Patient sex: F
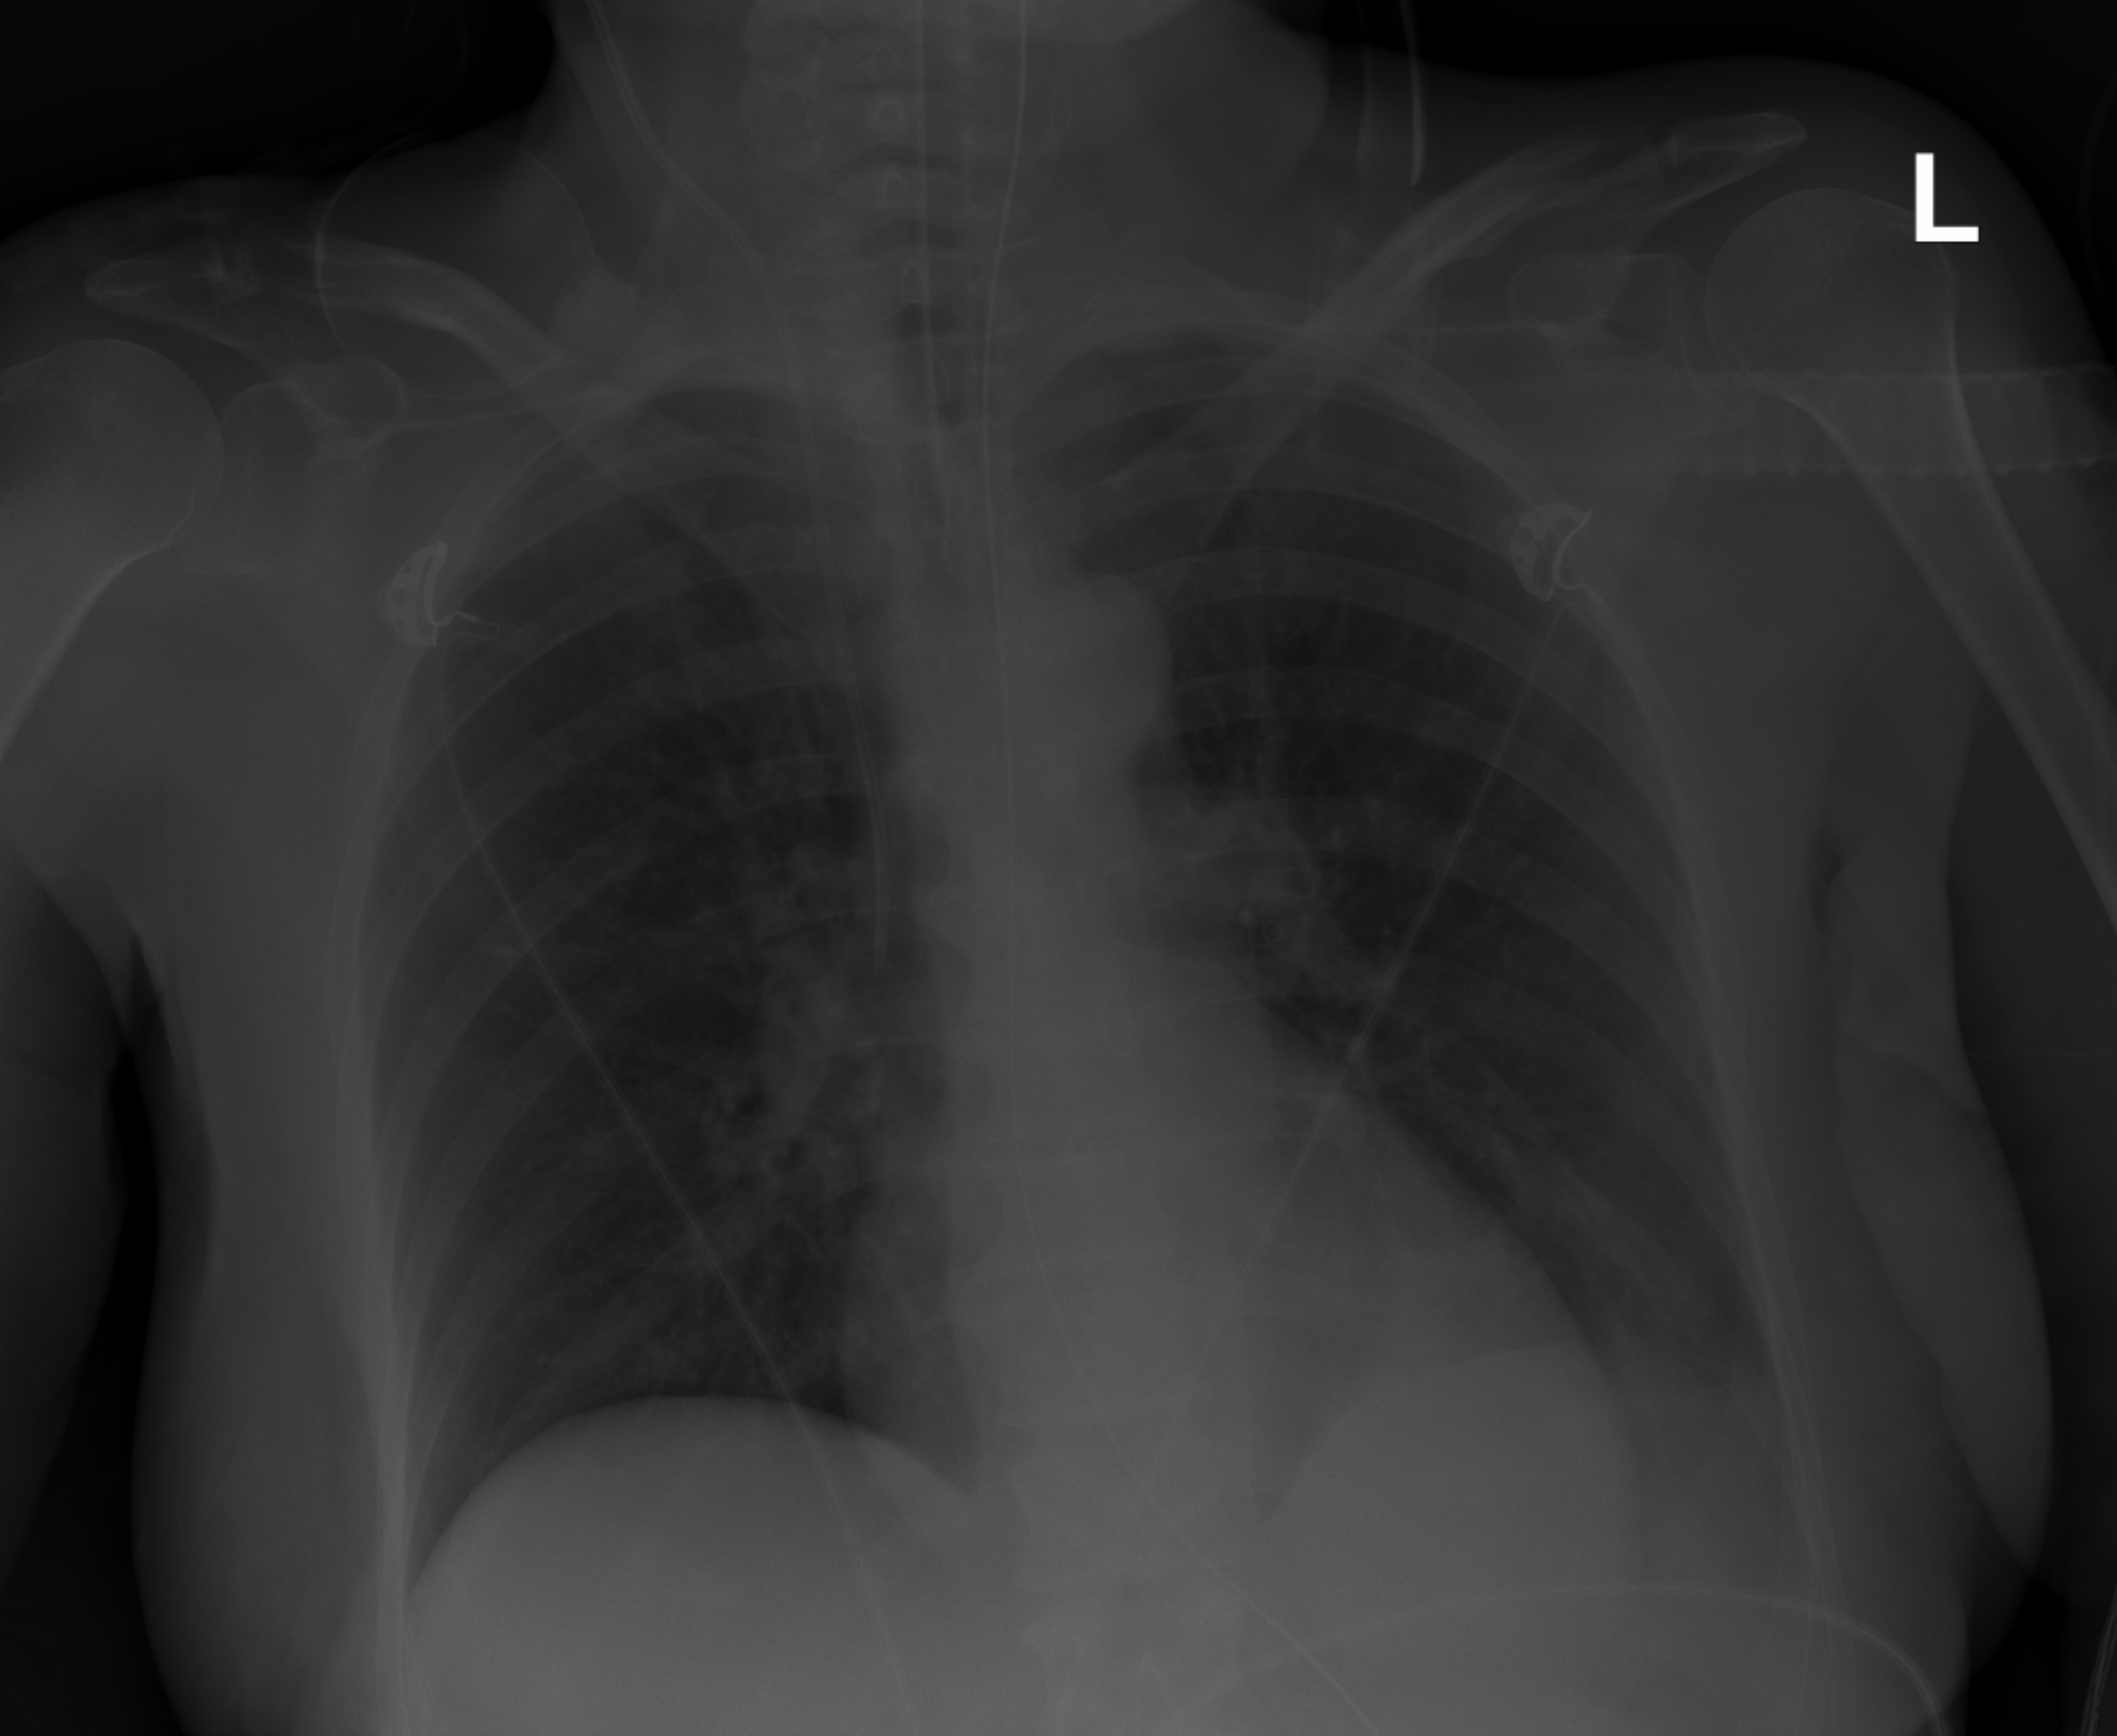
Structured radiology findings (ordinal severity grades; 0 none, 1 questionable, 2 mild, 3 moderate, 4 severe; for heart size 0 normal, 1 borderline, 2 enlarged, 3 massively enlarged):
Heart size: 1
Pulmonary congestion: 0
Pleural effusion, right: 0
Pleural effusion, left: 0
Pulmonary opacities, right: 0
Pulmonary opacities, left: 0
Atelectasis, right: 0
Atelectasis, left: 2